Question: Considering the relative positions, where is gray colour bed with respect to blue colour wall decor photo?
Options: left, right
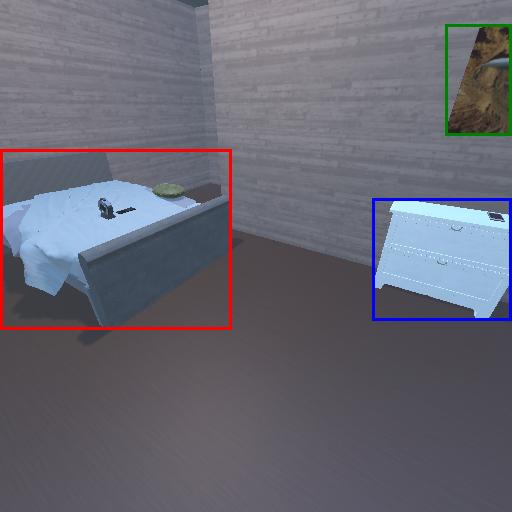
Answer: left